【题型】解答题　【知识点】解析几何　【难度】medium
（2025·上海宝山·二模）已知双曲线$C: x^2 - \dfrac{y^2}{3} = 1$，$F_1$、$F_2$分别是其左、右焦点，直线$l$与双曲线$C$的右支交于$A$、$B$两点.

(1)当直线$l$过点$F_2$，且$|AB|=6$时，求$\triangle ABF_1$的周长；

(2)已知点$N(-2,3)$，若直线$AN$、$BN$的斜率之和为0，且$\tan \angle ANB = \dfrac{4}{3}$，当$AN$、$BN$分别与$y$轴交于点$R$、$S$时，求$\triangle RSN$的面积；

(3)已知直线$l$过点$F_2$，$P$是双曲线$C$上一点且位于第一象限，且满足$\overrightarrow{OQ} = 2\overrightarrow{OP}$的点$Q$在线段$AB$上，若$\overrightarrow{AB} = 2\overrightarrow{QF_2}$，求点$P$的坐标.
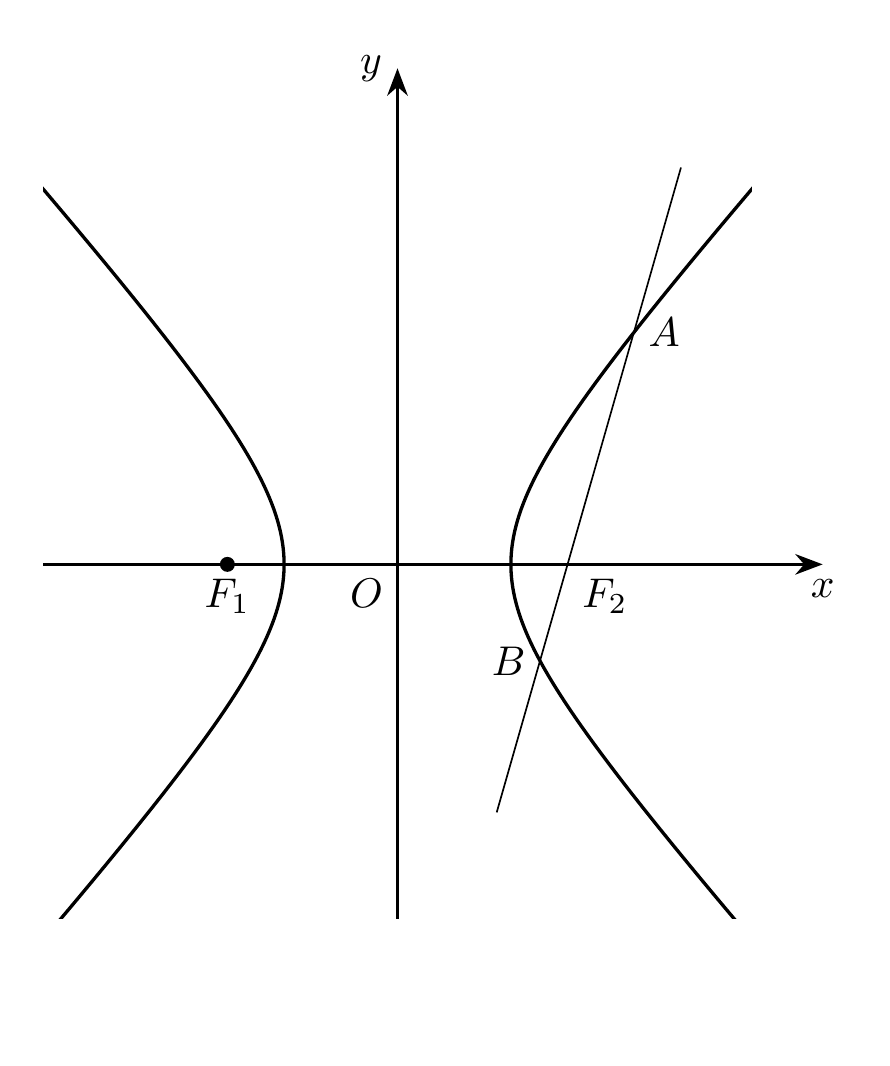
【解答】
【答案】(1)16

(2)2

(3)$(\dfrac{3}{2}, \dfrac{\sqrt{15}}{2})$

【分析】(1) 由双曲线的定义，根据整体思想，可得答案；

(2) 由斜率之和为零，可得倾斜角的大小，从而求得直线方程，利用三角形面积公式，可得答案；

(3) 分斜率存在与不存在两种情况，表示出直线方程，联立双曲线方程，写出韦达定理，结合题意建立方程，可得答案.

【详解】(1)

根据双曲线定义得：$|AF_1| - |AF_2| = 2$，$|BF_1| - |BF_2| = 2$，

两式相加得$|AF_1| + |BF_1| - (|AF_2| + |BF_2|) = 4$，即$|AF_1| + |BF_1| - |AB| = 4$，

由已知$|AB| = 6$得$|AF_1| + |BF_1| = 10$，所以$\triangle ABF_1$的周长为16，

(2)

设直线$AN$、$BN$的倾斜角分别为$\alpha$、$\beta$，

由已知$k_{AN} + k_{BN} = 0$得$\alpha + \beta = \pi$，不妨设$0 < \alpha < \dfrac{\pi}{2} < \beta < \pi$，则$\angle ANB = 2\alpha$，

则$\tan \angle ANB = \tan 2\alpha = \dfrac{4}{3}$可求得$\tan \alpha = \dfrac{1}{2}$或$-2$(舍)，$\tan \beta = -\dfrac{1}{2}$，

所以直线$AN: y - 3 = \dfrac{1}{2}(x + 2)$解得$R(0, 4)$，

直线$BN: y - 3 = -\dfrac{1}{2}(x + 2)$解得$S(0, 2)$，

所以$\triangle RSN$的面积为$\dfrac{1}{2}|RS| \cdot |x_N| = \dfrac{1}{2} \times 2 \times 2 = 2$.

(3) 设$P(x_0, y_0)$，($x_0 > 0, y_0 > 0$)，由$\overrightarrow{OQ} = 2\overrightarrow{OP}$知$Q(2x_0, 2y_0)$，

若直线$l$斜率不存在，则$l: x = 2$，此时$P(1, 0), Q(2, 0)$与点$F_2(2, 0)$重合，不符题意，舍去；

设直线$l$方程为：$y = k(x - 2)$，

与双曲线$C: x^2 - \dfrac{y^2}{3} = 1$联立化简得$(k^2 - 3)x^2 - 4k^2x + 4k^2 + 3 = 0$，

$k^2 - 3 \neq 0, \Delta > 0$显然成立，设交点$A(x_1, y_1)$、$B(x_2, y_2)$，

由韦达定理：$x_1 + x_2 = \dfrac{4k^2}{k^2 - 3}, x_1x_2 = \dfrac{4k^2 + 3}{k^2 - 3}$，

由$\overrightarrow{AB} = 2\overrightarrow{QF_2}$得$(x_2 - x_1, y_2 - y_1) = 2(2 - 2x_0, -2y_0)$，

从而$x_2 - x_1 = 2(2 - 2x_0)$，即$(x_1 - x_2)^2 = 16(x_0 - 1)^2$，

将韦达定理代入$(\dfrac{4k^2}{k^2 - 3})^2 - 4 \times \dfrac{4k^2 + 3}{k^2 - 3} = 16(x_0 - 1)^2$

化简得$9(k^2 + 1) = 4(x_0 - 1)^2(k^2 - 3)^2$（※），

因为$k = k_{QF_2} = \dfrac{2y_0}{2x_0 - 2} = \dfrac{y_0}{x_0 - 1}$，即$y_0 = k(x_0 - 1)$，

由已知$P(x_0, y_0)$在双曲线上，得$3x_0^2 - y_0^2 = 3$，

从而$3x_0^2 - (k(x_0 - 1))^2 = 3$得$k^2 = \dfrac{3x_0^2 - 3}{(x_0 - 1)^2} = \dfrac{3(x_0 + 1)}{x_0 - 1}$代入（※）式，

$9(\dfrac{3x_0 + 3}{x_0 - 1} + 1) = 4(x_0 - 1)^2(\dfrac{3x_0 + 3}{x_0 - 1} - 3)^2$，

化简得$9\dfrac{4x_0 + 2}{x_0 - 1} = 4(x_0 - 1)^2(\dfrac{6}{x_0 - 1})^2$，即$9\dfrac{4x_0 + 2}{x_0 - 1} = 4 \times 36$，

解得$x_0 = \dfrac{3}{2}$，则点$P$的坐标为$(\dfrac{3}{2}, \dfrac{\sqrt{15}}{2})$.

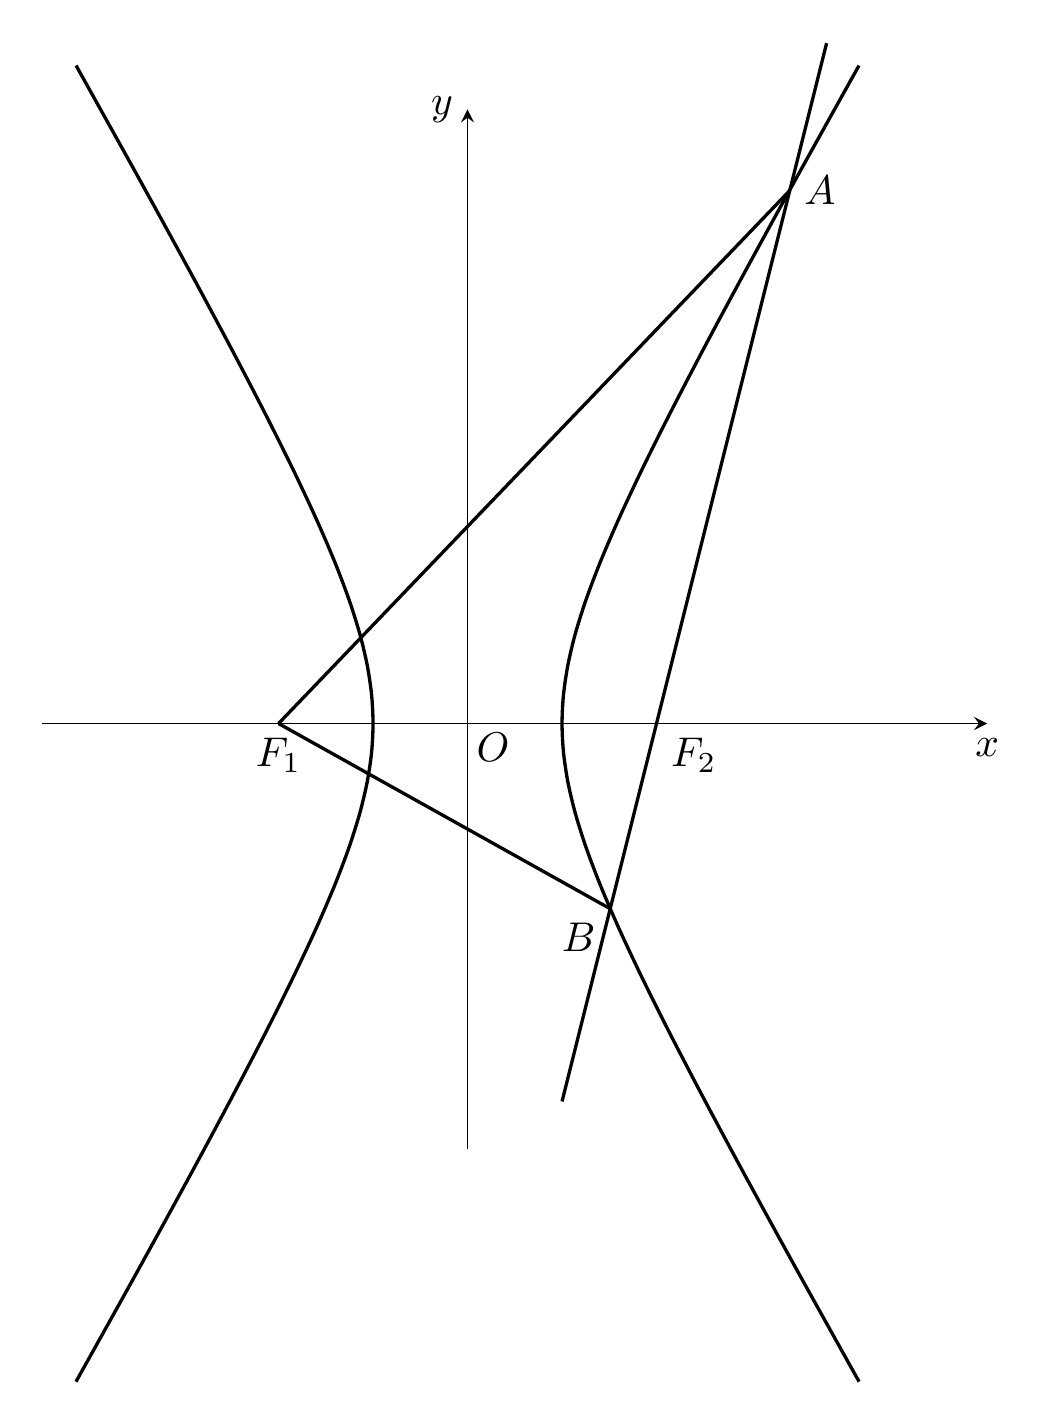
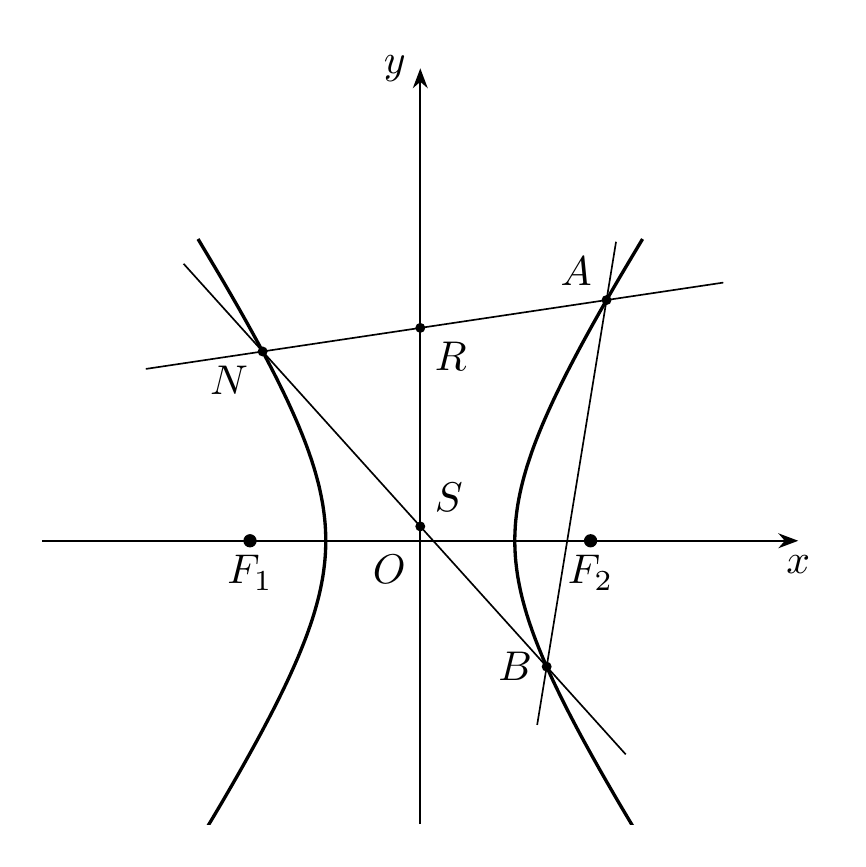
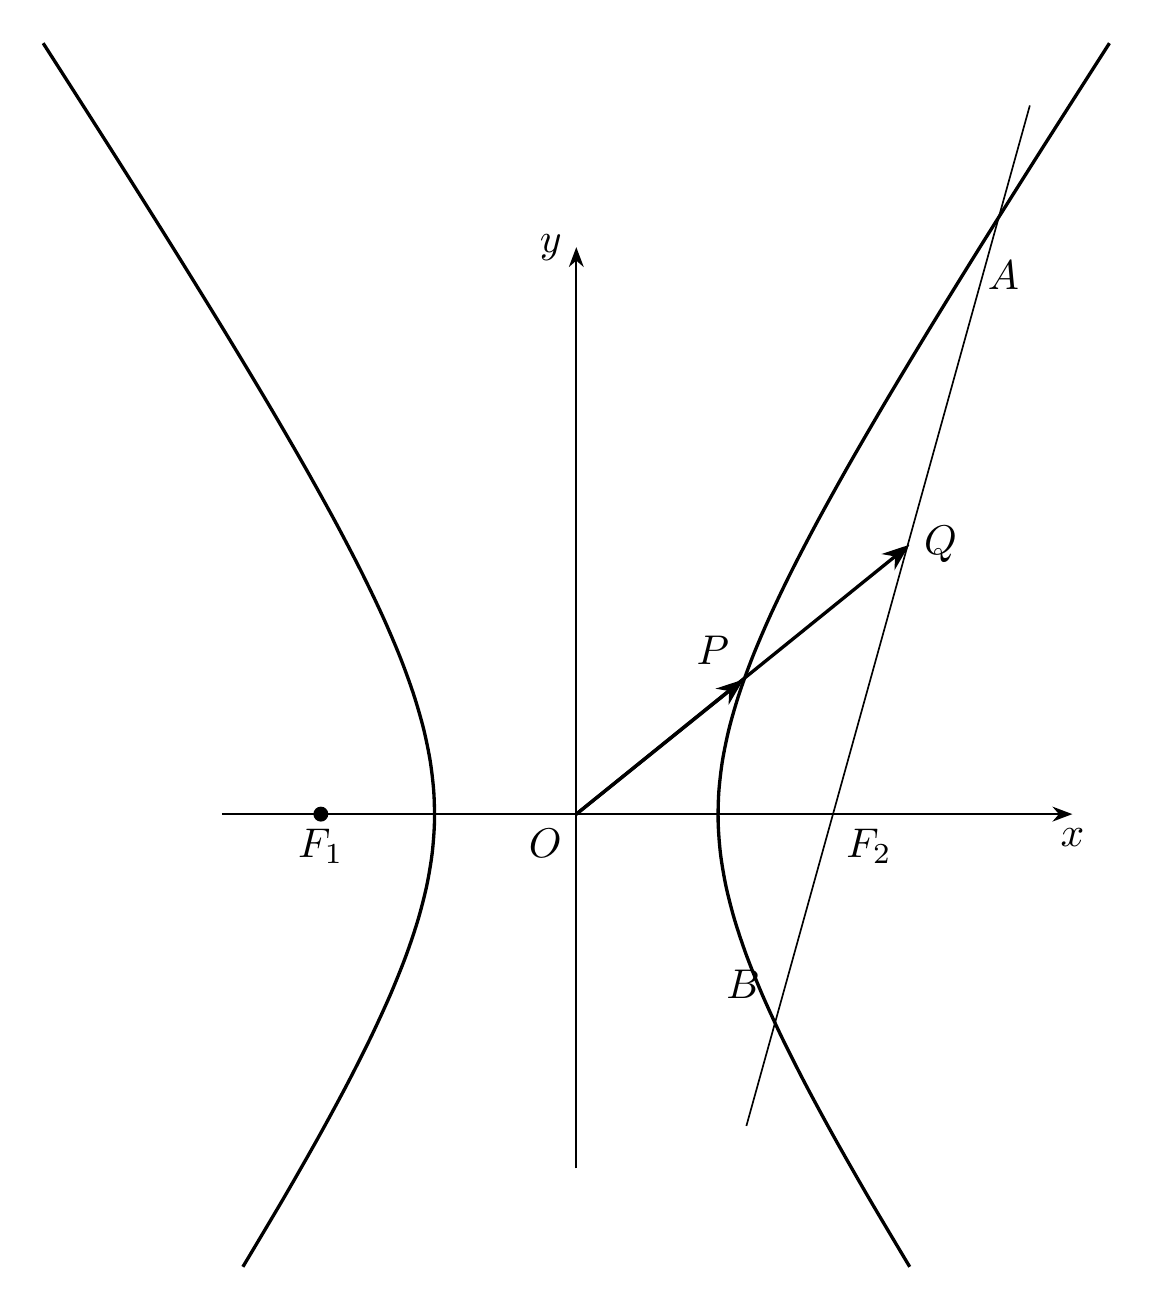